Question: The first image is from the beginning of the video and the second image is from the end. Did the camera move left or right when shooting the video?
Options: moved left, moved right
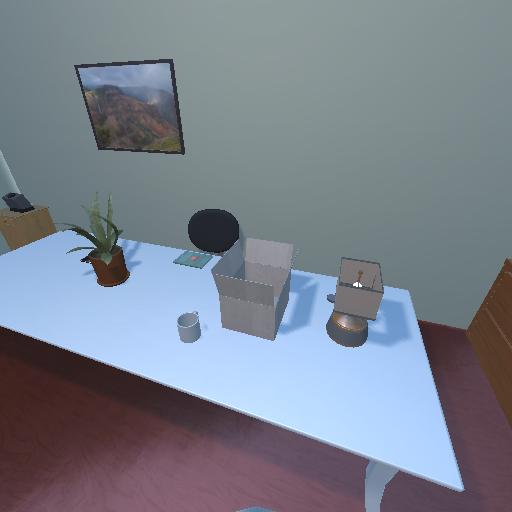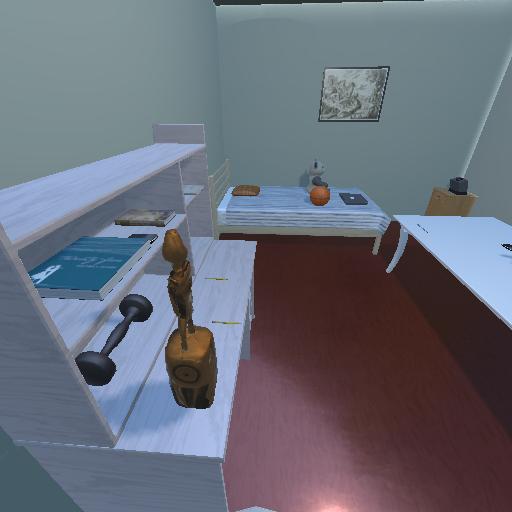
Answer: moved left